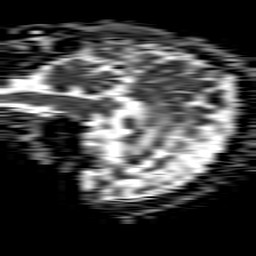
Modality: ADC
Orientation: sagittal
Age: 63
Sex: female
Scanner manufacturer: philips
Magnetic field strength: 1.5 T
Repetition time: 4.6 s
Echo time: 0.08631 s